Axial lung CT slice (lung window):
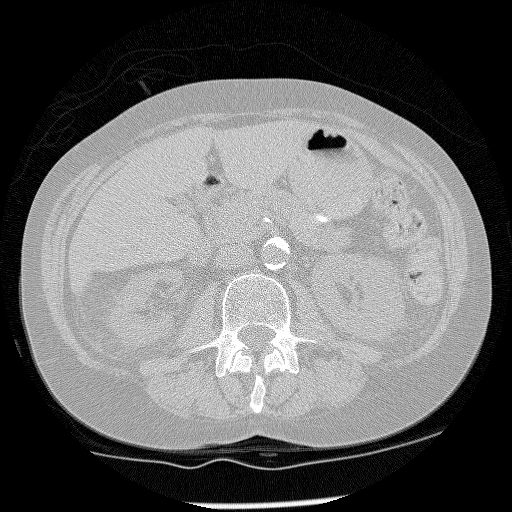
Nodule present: no